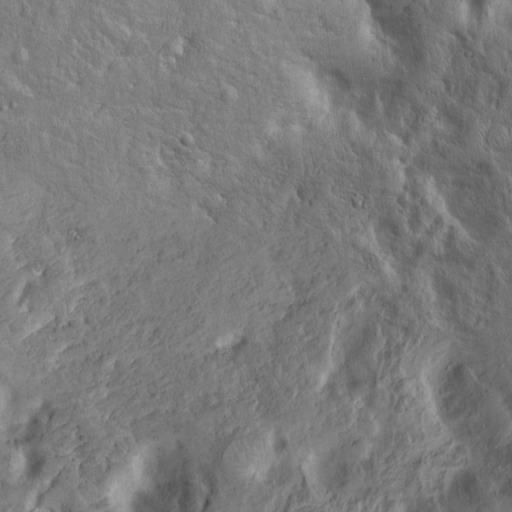
Classes present: Background, Cone